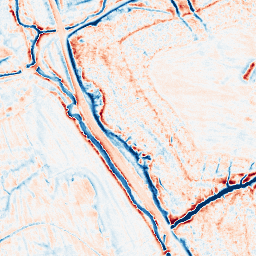
Category: edge_preserving
Decomposition family: anisotropic_diffusion
Decomposition parameters: iterations: 20
kappa: 100
gamma: 0.2
Upsampling method: cubic_catmull_rom
Upsampling parameters: scale: 4
Upsampling scale: 4